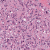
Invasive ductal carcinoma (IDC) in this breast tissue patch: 1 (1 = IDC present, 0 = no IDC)